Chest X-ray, PA view. Patient: 31 years old, sex M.
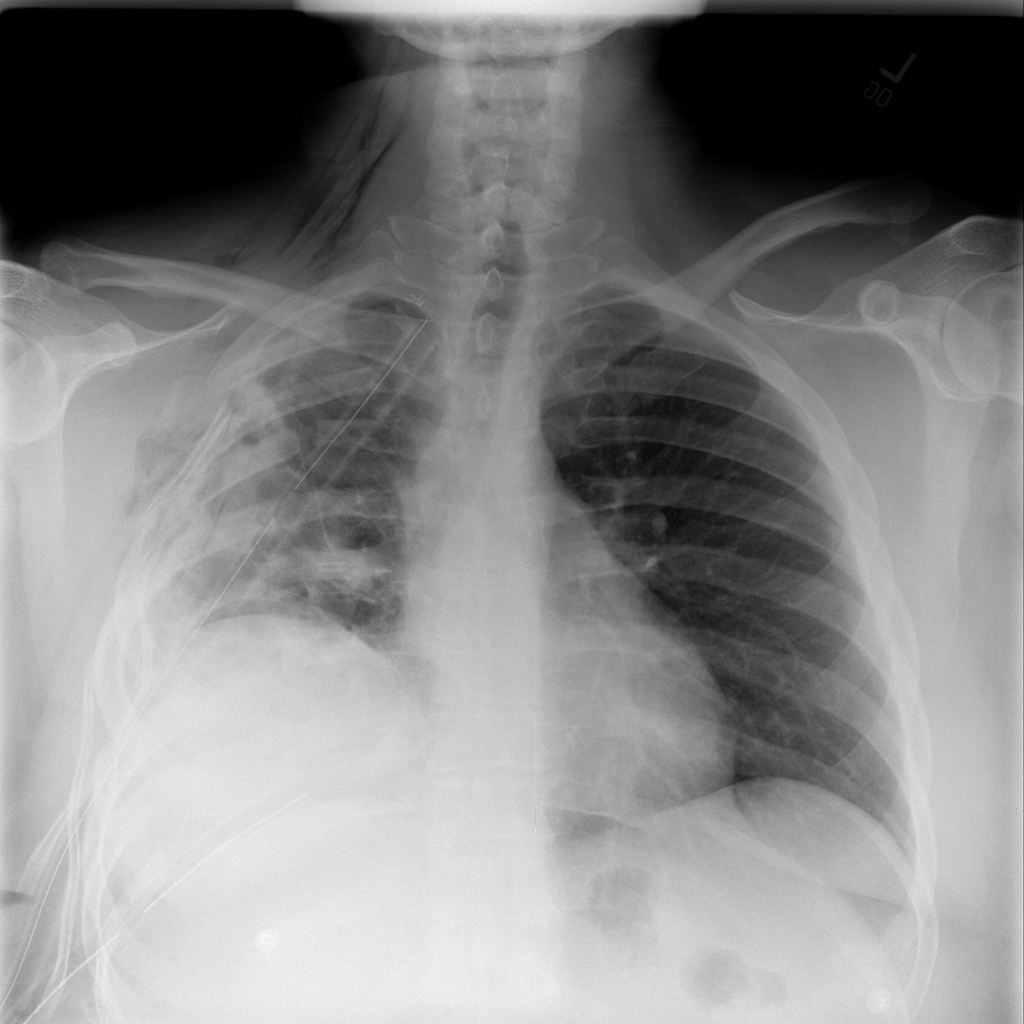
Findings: Emphysema, Infiltration, Pneumothorax